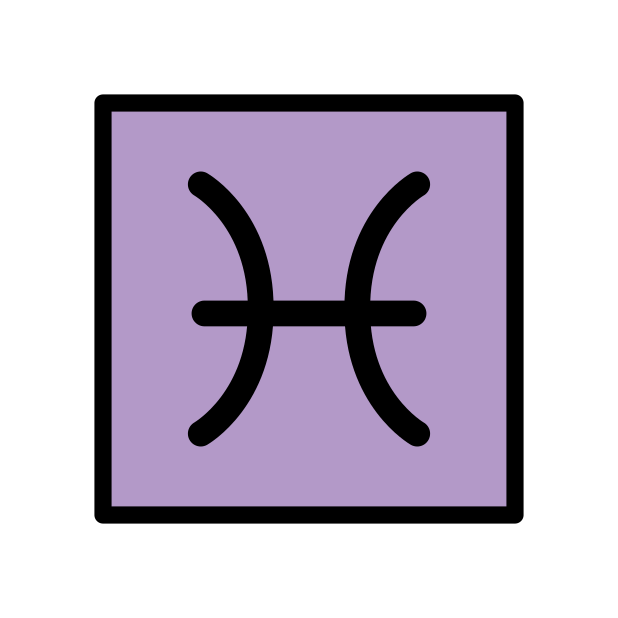
Pisces